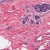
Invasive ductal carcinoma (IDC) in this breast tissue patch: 0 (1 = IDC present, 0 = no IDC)